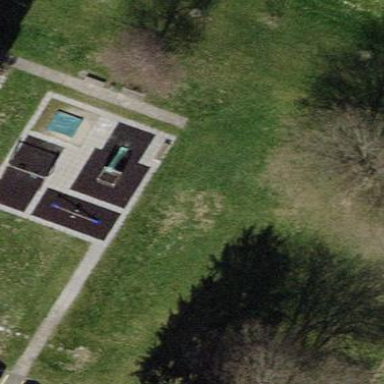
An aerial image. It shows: Playground area for leisure activities on the land.